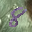
Label: 8